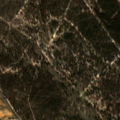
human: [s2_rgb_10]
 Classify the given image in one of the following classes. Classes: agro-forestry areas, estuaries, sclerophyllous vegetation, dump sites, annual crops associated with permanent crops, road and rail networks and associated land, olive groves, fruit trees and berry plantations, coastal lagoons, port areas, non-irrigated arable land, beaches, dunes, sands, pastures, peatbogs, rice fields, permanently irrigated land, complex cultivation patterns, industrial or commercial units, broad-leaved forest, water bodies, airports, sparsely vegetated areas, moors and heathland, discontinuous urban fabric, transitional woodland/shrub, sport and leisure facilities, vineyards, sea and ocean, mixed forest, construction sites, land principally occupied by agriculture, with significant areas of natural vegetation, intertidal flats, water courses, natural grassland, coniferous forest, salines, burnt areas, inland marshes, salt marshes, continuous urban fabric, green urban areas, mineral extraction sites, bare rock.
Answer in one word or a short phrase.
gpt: complex cultivation patterns, agro-forestry areas, broad-leaved forest, transitional woodland/shrub